Question: I have a form which has edit and save buttons switched to make the input box editable and disable.
What I need here is to add a successful message next to the input box.
'''
<form>
<label>First Name</label>
<input type="text" placeholder="Lorem" readonly required /><input name="Edit" type="button" value="Edit"> <span class="alert">test</span>
<label>First Name</label>
<input type="text" placeholder="Lorem" required readonly /><input name="Edit" type="button" value="Edit">
<label>Email ID</label>
<input type="email" placeholder="Lorem" required readonly /><input name="Edit" type="button" value="Edit">
<label>Password</label>
<input type="password" placeholder="********" required readonly /><input name="Edit" type="Button" value="Edit">
</form>
'''
'''
$('[name="Edit"]').on('click', function() {
var prev = $(this).prev('input'),
ro = prev.prop('readonly');
prev.prop('readonly', !ro).focus();
$(this).val(ro ? 'Save' : 'Edit');
$(".alert").fade();
});
'''
Here is the <URL>.
This is how I need to show the message when it is saved

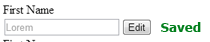
Answer: Try this:
'''
$('[name="Edit"]').on('click', function() {
if($(this).val()=='Save')
{
$(".alert").fadeIn();
}
var prev = $(this).prev('input'),
ro = prev.prop('readonly');
prev.prop('readonly', !ro).focus();
$(this).val(ro ? 'Save' : 'Edit');
});
'''